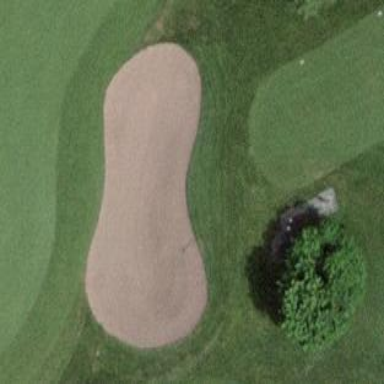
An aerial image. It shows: Golf bunker.